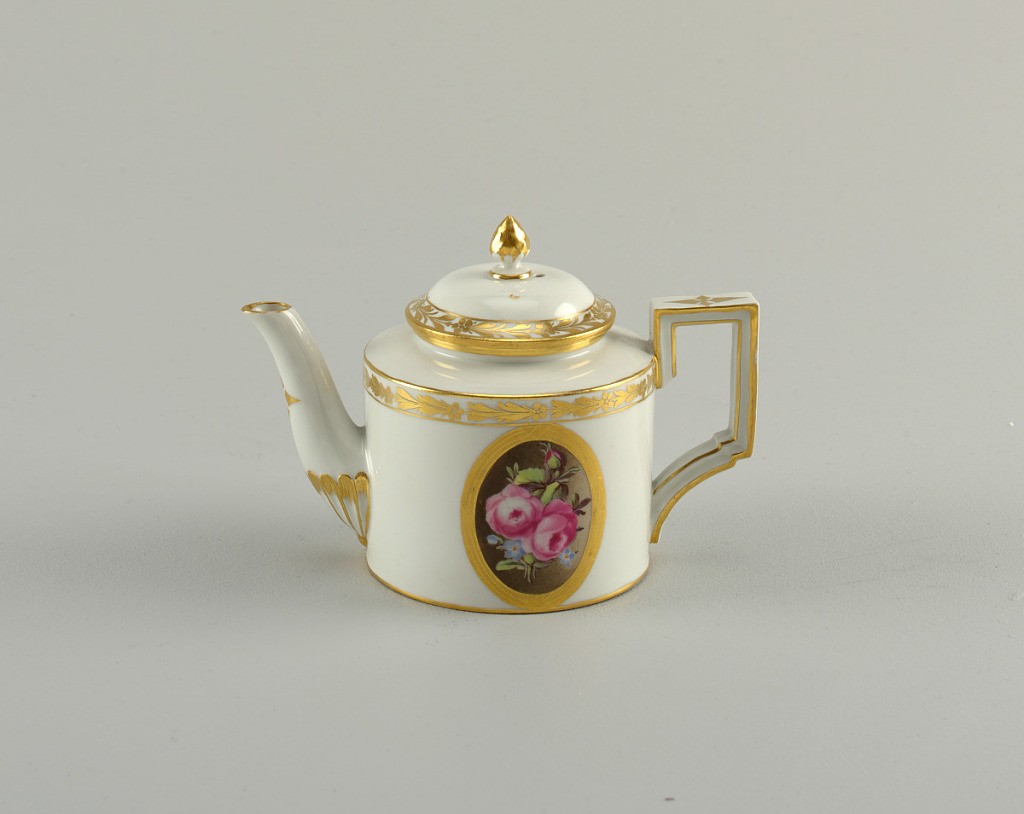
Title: Teapot with Rose Medallion
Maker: Fürstenberg Porcelain Manufactory, German, established 1747
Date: early 19th century
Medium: hard paste porcelain, vitreous enamel, gold
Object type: teapot
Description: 1938-57-705-a,b: Cylindrical; strap handle of rectangular form; con...